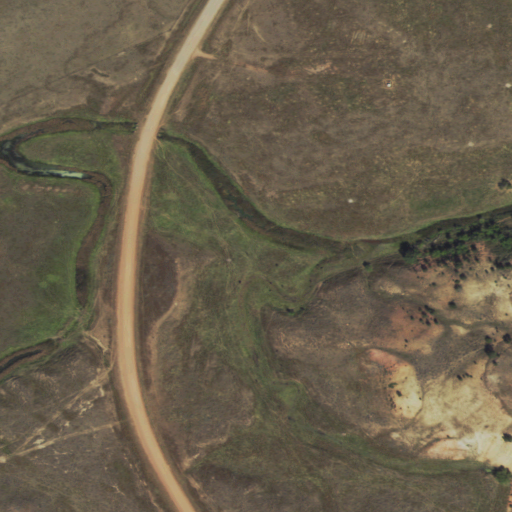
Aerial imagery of valley in Wyoming named Heydecker Draw containing shrub, grassland, pasture, herbaceous wetlands, woody wetlands, and open development